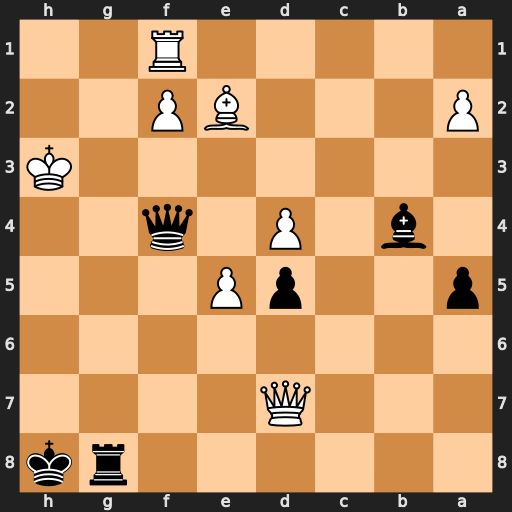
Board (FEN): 6rk/3Q4/8/p2pP3/1b1P1q2/7K/P3BP2/5R2
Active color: b
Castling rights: -
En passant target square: -
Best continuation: Qh6+ Bh5 Qxh5#